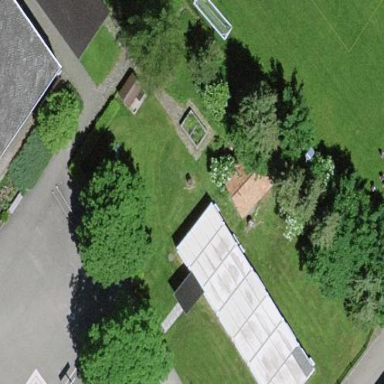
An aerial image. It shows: Kindergarten building.